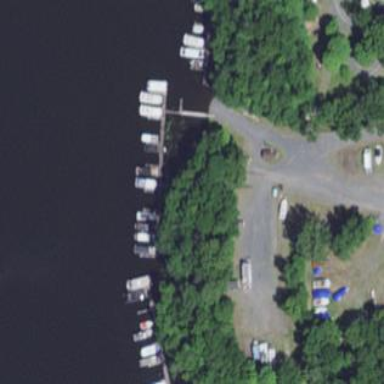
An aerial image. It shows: Marina on leisure land.